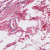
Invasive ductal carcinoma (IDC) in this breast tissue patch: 0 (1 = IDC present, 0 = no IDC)